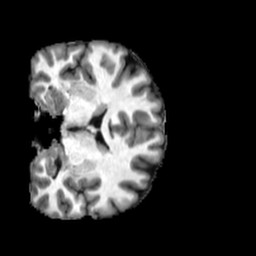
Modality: T1w
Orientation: coronal
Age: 25
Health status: healthy
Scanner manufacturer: philips
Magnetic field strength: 3 T
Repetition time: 0.00783 s
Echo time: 0.0036 s